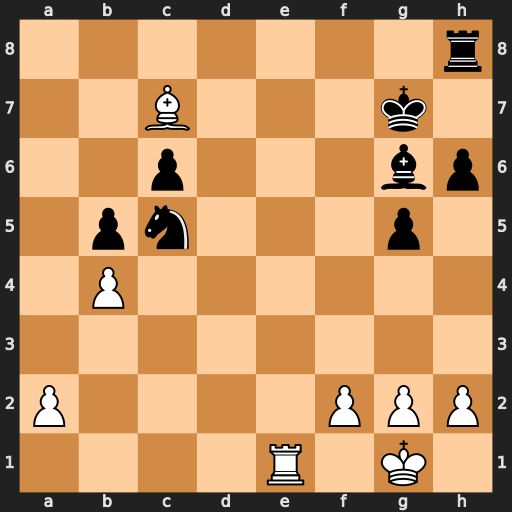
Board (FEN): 7r/2B3k1/2p3bp/1pn3p1/1P6/8/P4PPP/4R1K1
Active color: w
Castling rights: -
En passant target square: -
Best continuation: Be5+ Kf7 Bxh8